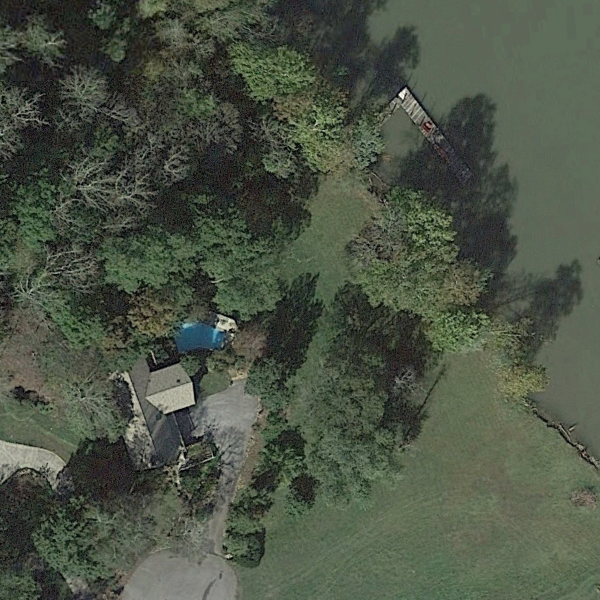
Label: SparseResidential